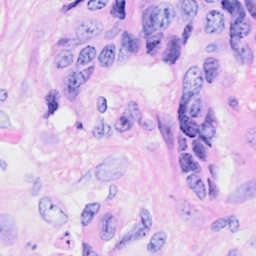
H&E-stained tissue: Breast